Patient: sex M, age 43
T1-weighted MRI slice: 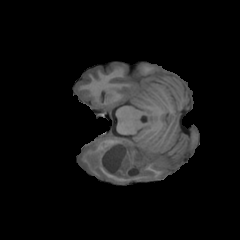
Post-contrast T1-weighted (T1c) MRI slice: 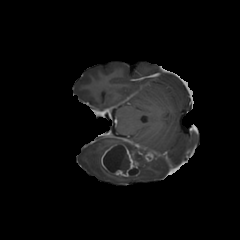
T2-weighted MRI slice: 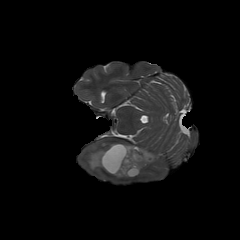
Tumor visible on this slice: yes
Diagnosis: Glioblastoma, IDH-wildtype
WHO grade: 4